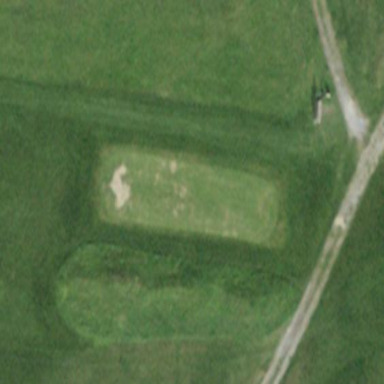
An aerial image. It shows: Golf tee.